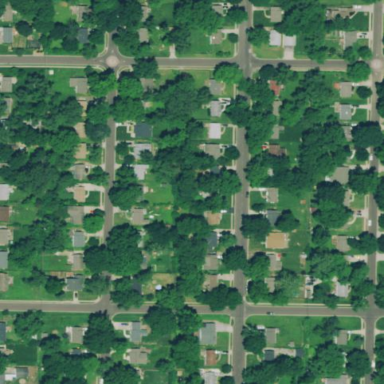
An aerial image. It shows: Single-family residential area.